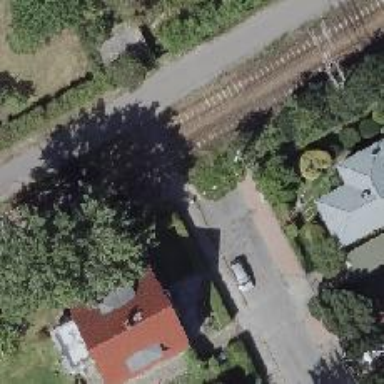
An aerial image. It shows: Uncontrolled tram railway crossing.